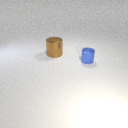
small blue metal cylinder to the right of large brown metal cylinder